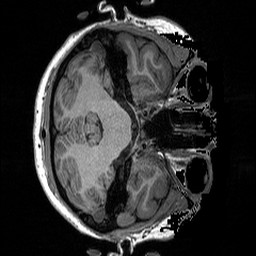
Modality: T1w
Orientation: axial
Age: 23
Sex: female
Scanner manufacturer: siemens
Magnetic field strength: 3 T
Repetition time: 2.3 s
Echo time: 0.00298 s